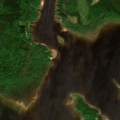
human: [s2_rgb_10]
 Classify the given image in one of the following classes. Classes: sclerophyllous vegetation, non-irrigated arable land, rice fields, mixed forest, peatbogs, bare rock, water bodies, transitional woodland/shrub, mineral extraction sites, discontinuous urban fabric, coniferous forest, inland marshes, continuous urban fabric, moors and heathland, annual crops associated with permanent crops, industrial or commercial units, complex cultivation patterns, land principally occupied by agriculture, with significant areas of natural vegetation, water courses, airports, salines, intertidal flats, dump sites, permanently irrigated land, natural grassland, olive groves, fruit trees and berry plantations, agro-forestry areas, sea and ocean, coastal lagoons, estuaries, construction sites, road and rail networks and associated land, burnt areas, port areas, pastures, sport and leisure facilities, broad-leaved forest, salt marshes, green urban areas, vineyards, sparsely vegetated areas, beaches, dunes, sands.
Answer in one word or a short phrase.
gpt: mixed forest, sea and ocean